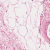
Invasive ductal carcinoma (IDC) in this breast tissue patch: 0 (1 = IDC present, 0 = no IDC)